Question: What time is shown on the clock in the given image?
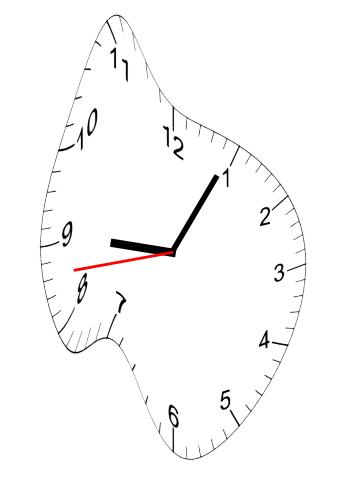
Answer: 09:04:43